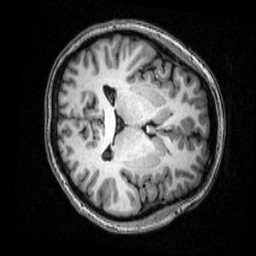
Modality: T1w
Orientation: axial
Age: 22
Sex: female
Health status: healthy
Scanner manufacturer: siemens
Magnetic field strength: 3 T
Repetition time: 2.53 s
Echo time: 0.00339 s